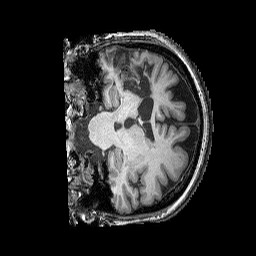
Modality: T1w
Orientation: coronal
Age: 53
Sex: female
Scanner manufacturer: siemens
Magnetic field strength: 3 T
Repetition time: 2.25 s
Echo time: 0.00415 s